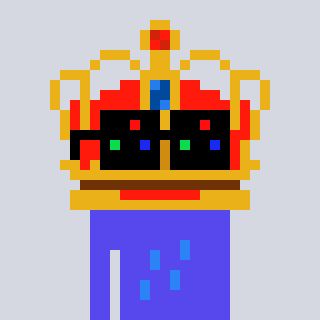
a pixel art character with square black sunglasses, a crown-shaped head and a computerblue-colored body on a cool background